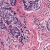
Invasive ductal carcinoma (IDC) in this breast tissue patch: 1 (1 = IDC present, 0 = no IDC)